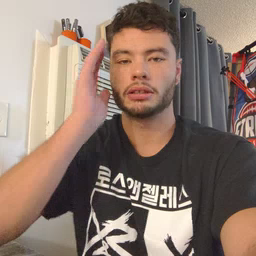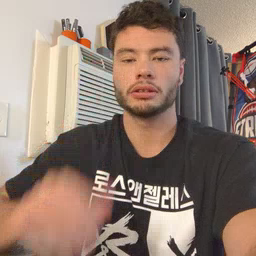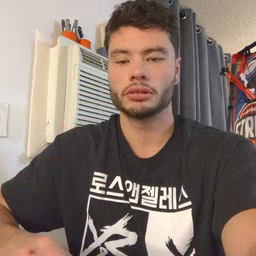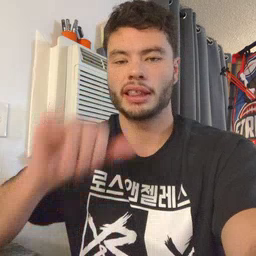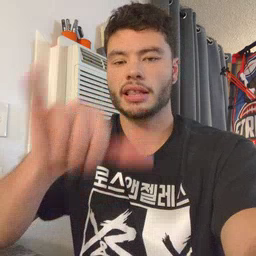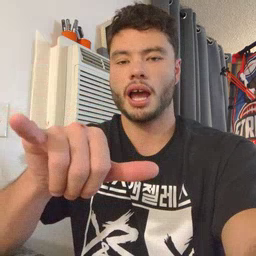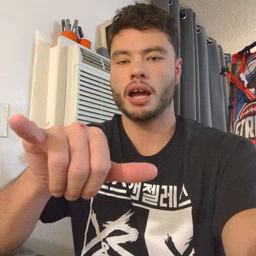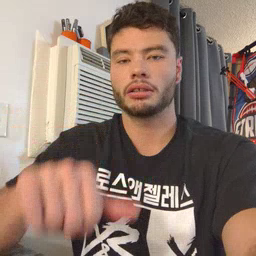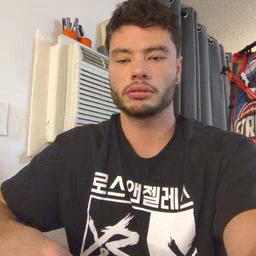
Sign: that